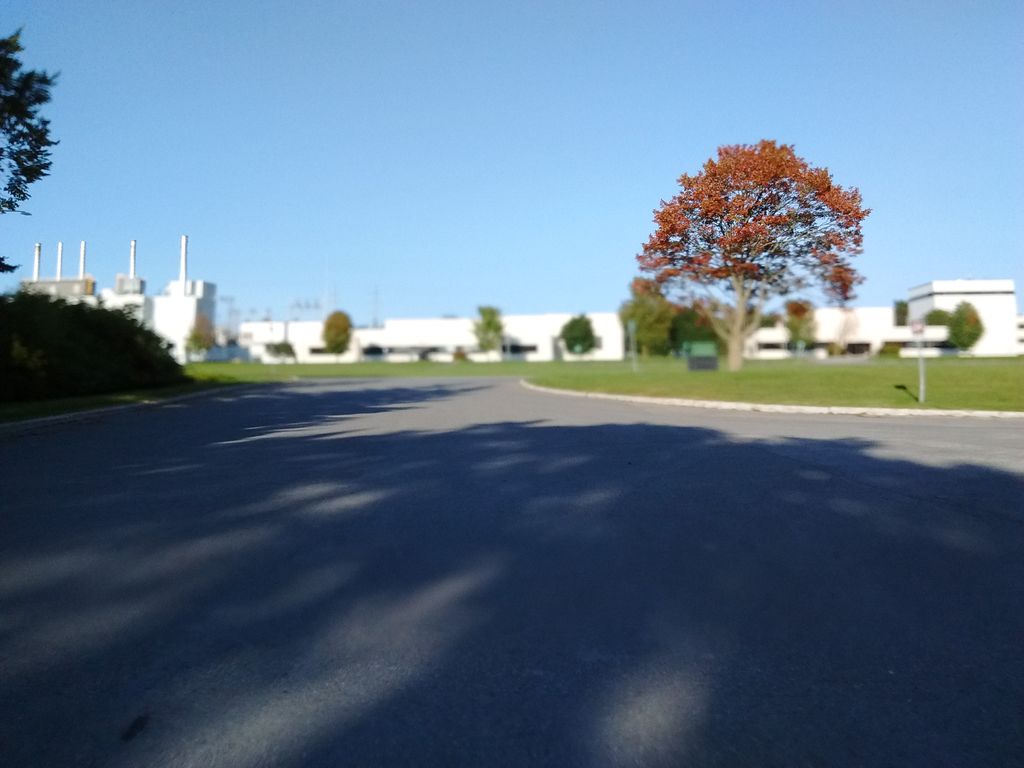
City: ottawa-gatineau